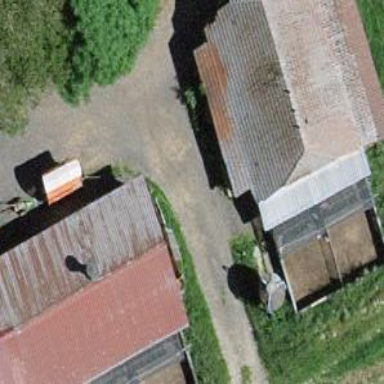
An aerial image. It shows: Barn.